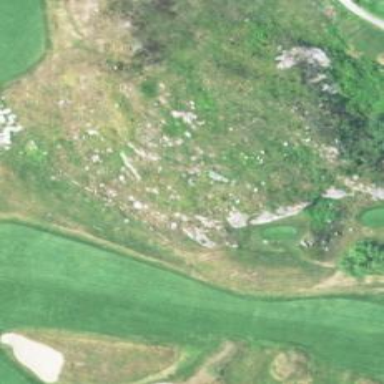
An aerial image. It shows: Grassy area designated as golf fairway.